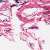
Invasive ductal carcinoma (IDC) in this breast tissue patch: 0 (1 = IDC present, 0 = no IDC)